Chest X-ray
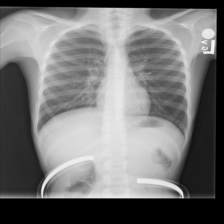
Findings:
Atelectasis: negative
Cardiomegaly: negative
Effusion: negative
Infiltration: negative
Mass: negative
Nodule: negative
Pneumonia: negative
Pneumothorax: negative
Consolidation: negative
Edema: negative
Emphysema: negative
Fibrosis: negative
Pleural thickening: negative
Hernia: negative